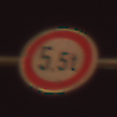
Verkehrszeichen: TatsaechlicheMasse
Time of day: Night
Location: Outdoor (Urban)
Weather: Clear
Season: NotSpecified
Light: Artificial